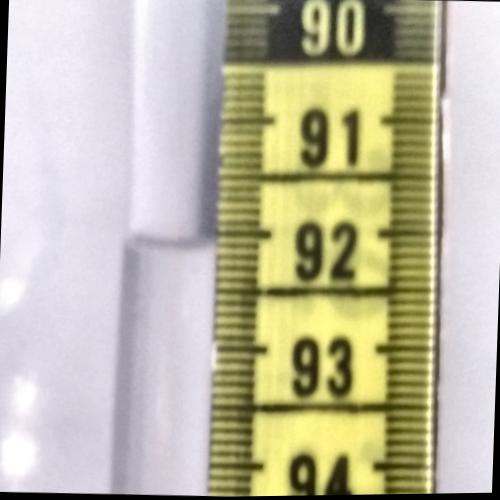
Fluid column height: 92.1 cm